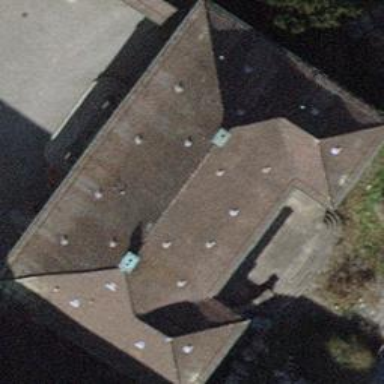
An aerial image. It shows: Building with hipped roof.